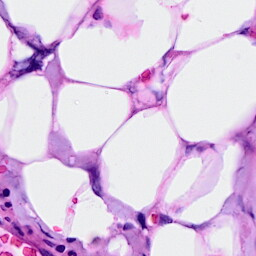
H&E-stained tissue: Breast